Question: I just upgrade to Xcode 4.3.1
For the old version of Xcode, it is easy to display nslog contents
but Xcode it display

I prefer the text output! Is it possible?
Welcome any comment
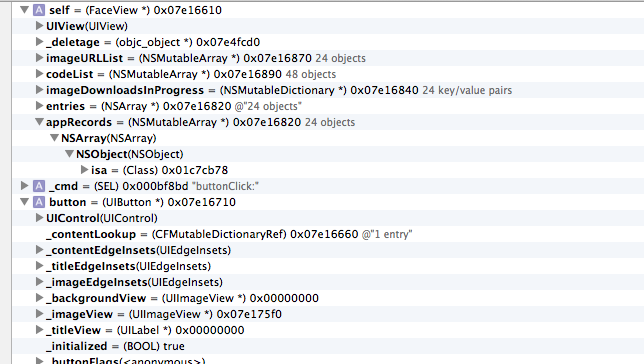
Answer: View - Debug Aera - Activate Console,or 'Command+Shift+C'.